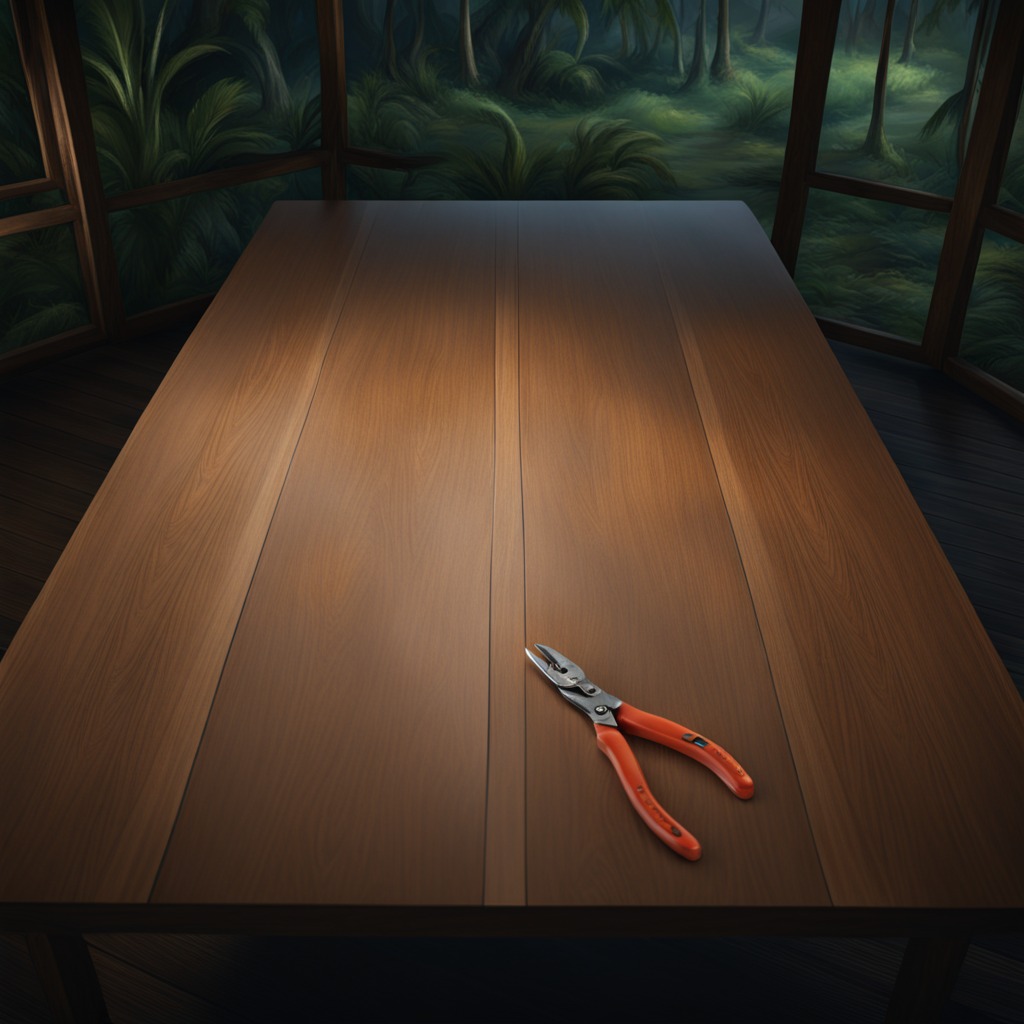
A plier lies on a wooden table inside a jungle field workshop tent at night.